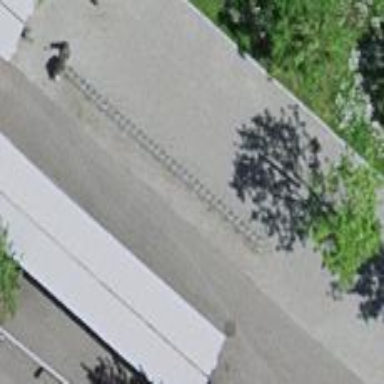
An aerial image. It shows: Bicycle parking area with stands available.